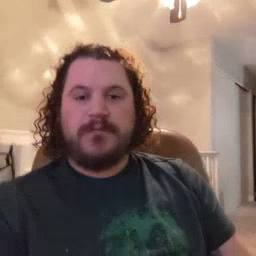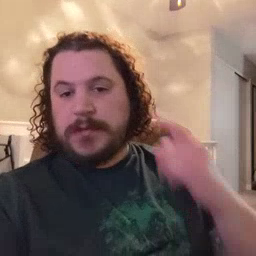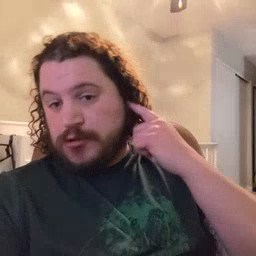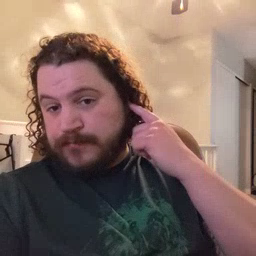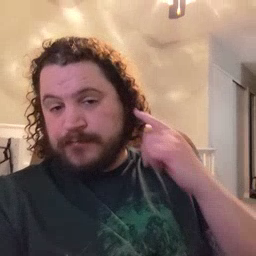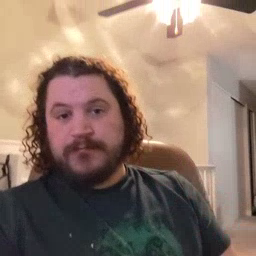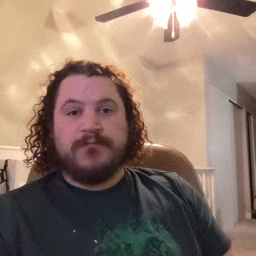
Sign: ear